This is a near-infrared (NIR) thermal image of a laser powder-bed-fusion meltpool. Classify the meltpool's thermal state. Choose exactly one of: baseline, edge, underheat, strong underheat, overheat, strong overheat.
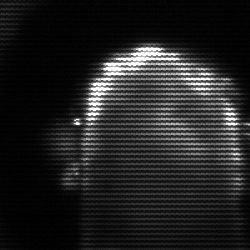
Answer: baseline